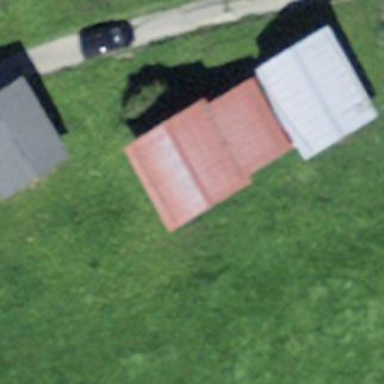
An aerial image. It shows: Part of building.